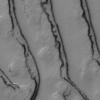
Label: not_dusty